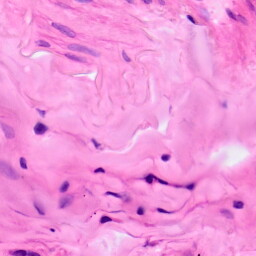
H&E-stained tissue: Lung